Interaction volume radius: 10 \u00c5
Interaction volume height: 15 \u00c5
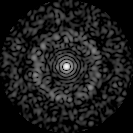
Disorder parameter: 0.8432